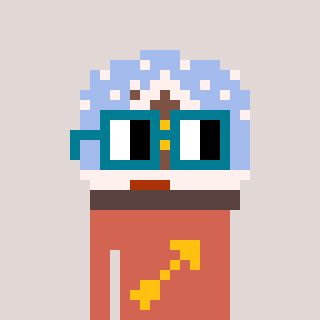
a pixel art character with square dark green glasses, a snow globe-shaped head and a peachy-colored body on a warm background